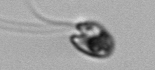
Label: flagellate_morphotype1